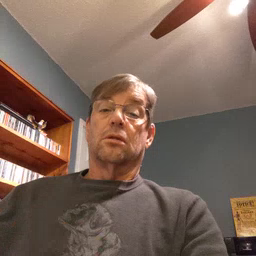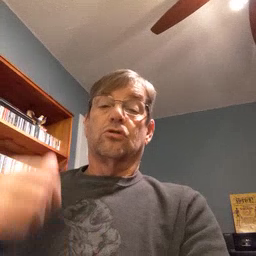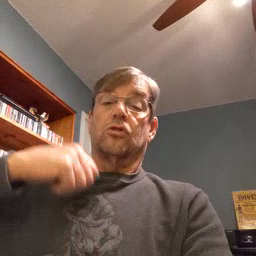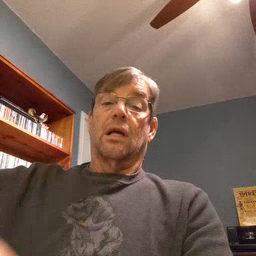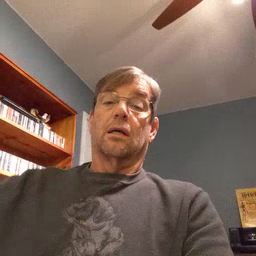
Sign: jacket